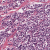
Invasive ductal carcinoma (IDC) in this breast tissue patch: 1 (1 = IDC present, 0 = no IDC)